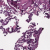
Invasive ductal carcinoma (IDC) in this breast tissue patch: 0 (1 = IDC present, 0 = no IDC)